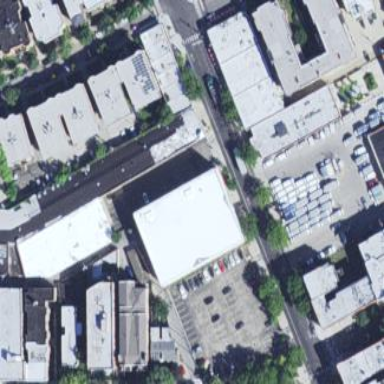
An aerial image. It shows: Commercial building housing storage rental shop branded as Public Storage.